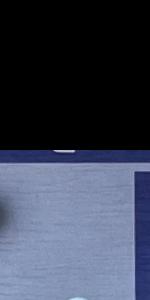
Label: Empty